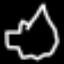
Label: octagon